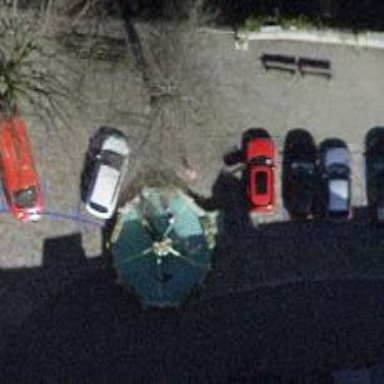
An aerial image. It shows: Drinking water amenity featuring bubbling fountain.